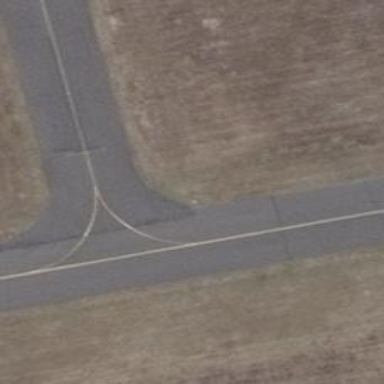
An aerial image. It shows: Taxiway edge marked with aviation lights.